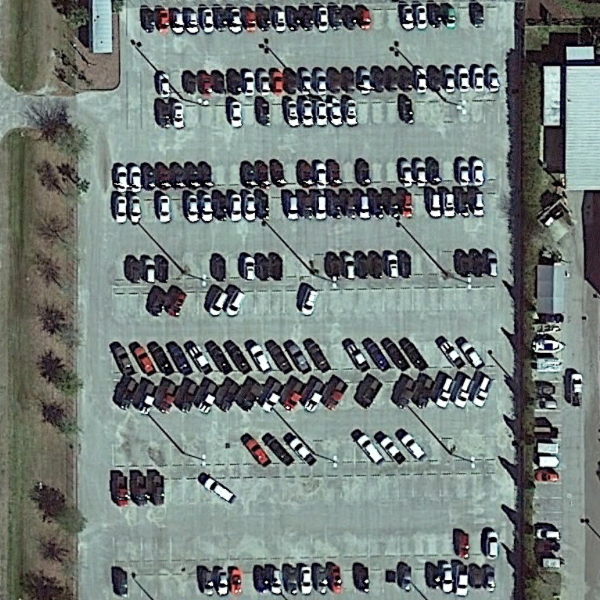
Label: Parking